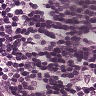
Metastatic tissue present: no